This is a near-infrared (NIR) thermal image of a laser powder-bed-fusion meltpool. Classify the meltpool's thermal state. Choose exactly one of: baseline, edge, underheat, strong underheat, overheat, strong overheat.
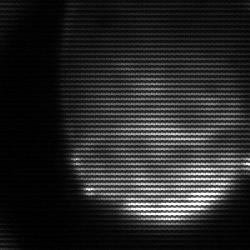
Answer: edge